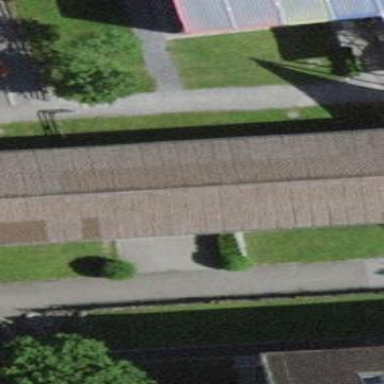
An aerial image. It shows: School building.